Question: As the title says

So in this example I would get 2 from the first row and 1 from the second.
'''
$sql = "SELECT Passive, Q, W, E, R FROM champions WHERE Passive, Q, W, E, R IS NOT NULL AND Patch_No ='".$_GET['Patch_No']."' AND Champion = ".$row['champion']."";
$result = $conn->query($sql);
$rows = $result->num_rows;
'''
Bigger part of code I'm trying to figure out no errors are showing up although this echo doesn't seem to be showing the numbers I want it to
'''
if($result = $conn->query($sql)){
$champ_number = $result->num_rows;
$i = 1;
$champion = array();
$noofspellschamp = array();
while($row = $result->fetch_assoc()){
$champion[$i]=$row['champion'];
$sql2 = "
SELECT Passive, Q, W, E, R,
((Passive is not null) + (Q is not null) + (W is not null) + (E is not null) + (R is not null)
) as NumNotNull
FROM champions
WHERE Patch_No ='".$_GET['Patch_No']."' AND
Champion = ".$row['champion']."";
$result2 = $conn->query($sql2);
echo $result2;
$noofspellschamp[$i] = $result2;
$i+=1;
//echo $champion[count($row)];
}
'''
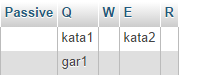
Answer: Here is one method:
'''
SELECT Passive, Q, W, E, R,
((Passive is not null) + (Q is not null) + (W is not null) + (E is not null) + (R is not null)
) as NumNotNull
FROM champions
WHERE Patch_No ='".$_GET['Patch_No']."' AND
Champion = $row['champion'];
'''
MySQL treats booleans -- in a numeric context -- as numbers, with 1 being true and 0 being false. You can just add the values together to get the count that you want.
I removed the first expression in the 'where' clause; it was syntactically incorrect and I'm not sure what it was intended to do.